Question: I want to do the correct way to get a date from a that contains the complete datetime, that user gets from a calendar from .
In the 'select' I would want to use something like 'CONVERT(varchar(10), @FechaHasta.Value, 120) AS DATE01' and then get the only date, throwing out the time from the parameter.
---
For the next step, I would want to compare it with another date in 'WHERE' clause, having this code :

Then, I would want to make this work on for looking for between two dates, and the last one, .
Thanks.
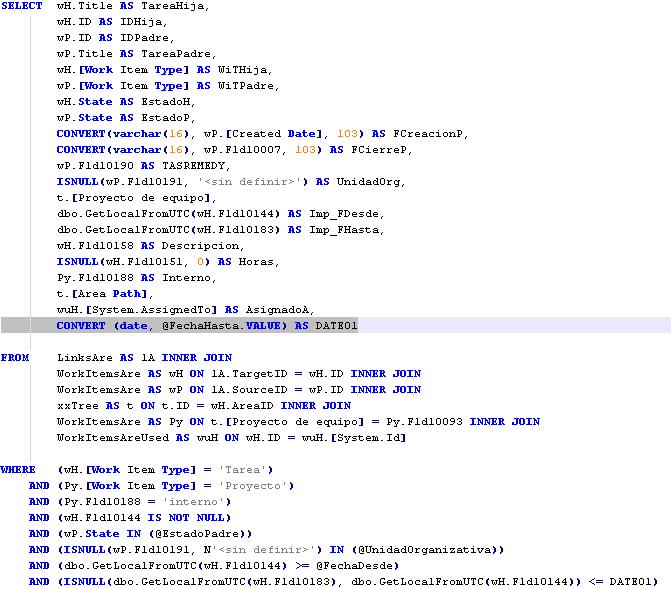
Answer: I am assuming '@FetchHasta' is a 'datetime'
'''
CONVERT(VARCHAR(10), @FetchHasta, 101)
'''
is what gets you just the date part. i.e. '10/28/2014 1:10 PM' would simply become '10/28/2014'.
<URL>
EDIT: Alternatively, <URL>